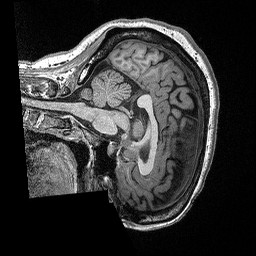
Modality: T1w
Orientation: sagittal
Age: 43
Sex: female
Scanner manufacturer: siemens
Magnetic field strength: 3 T
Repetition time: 2.3 s
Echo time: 0.00298 s